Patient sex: M
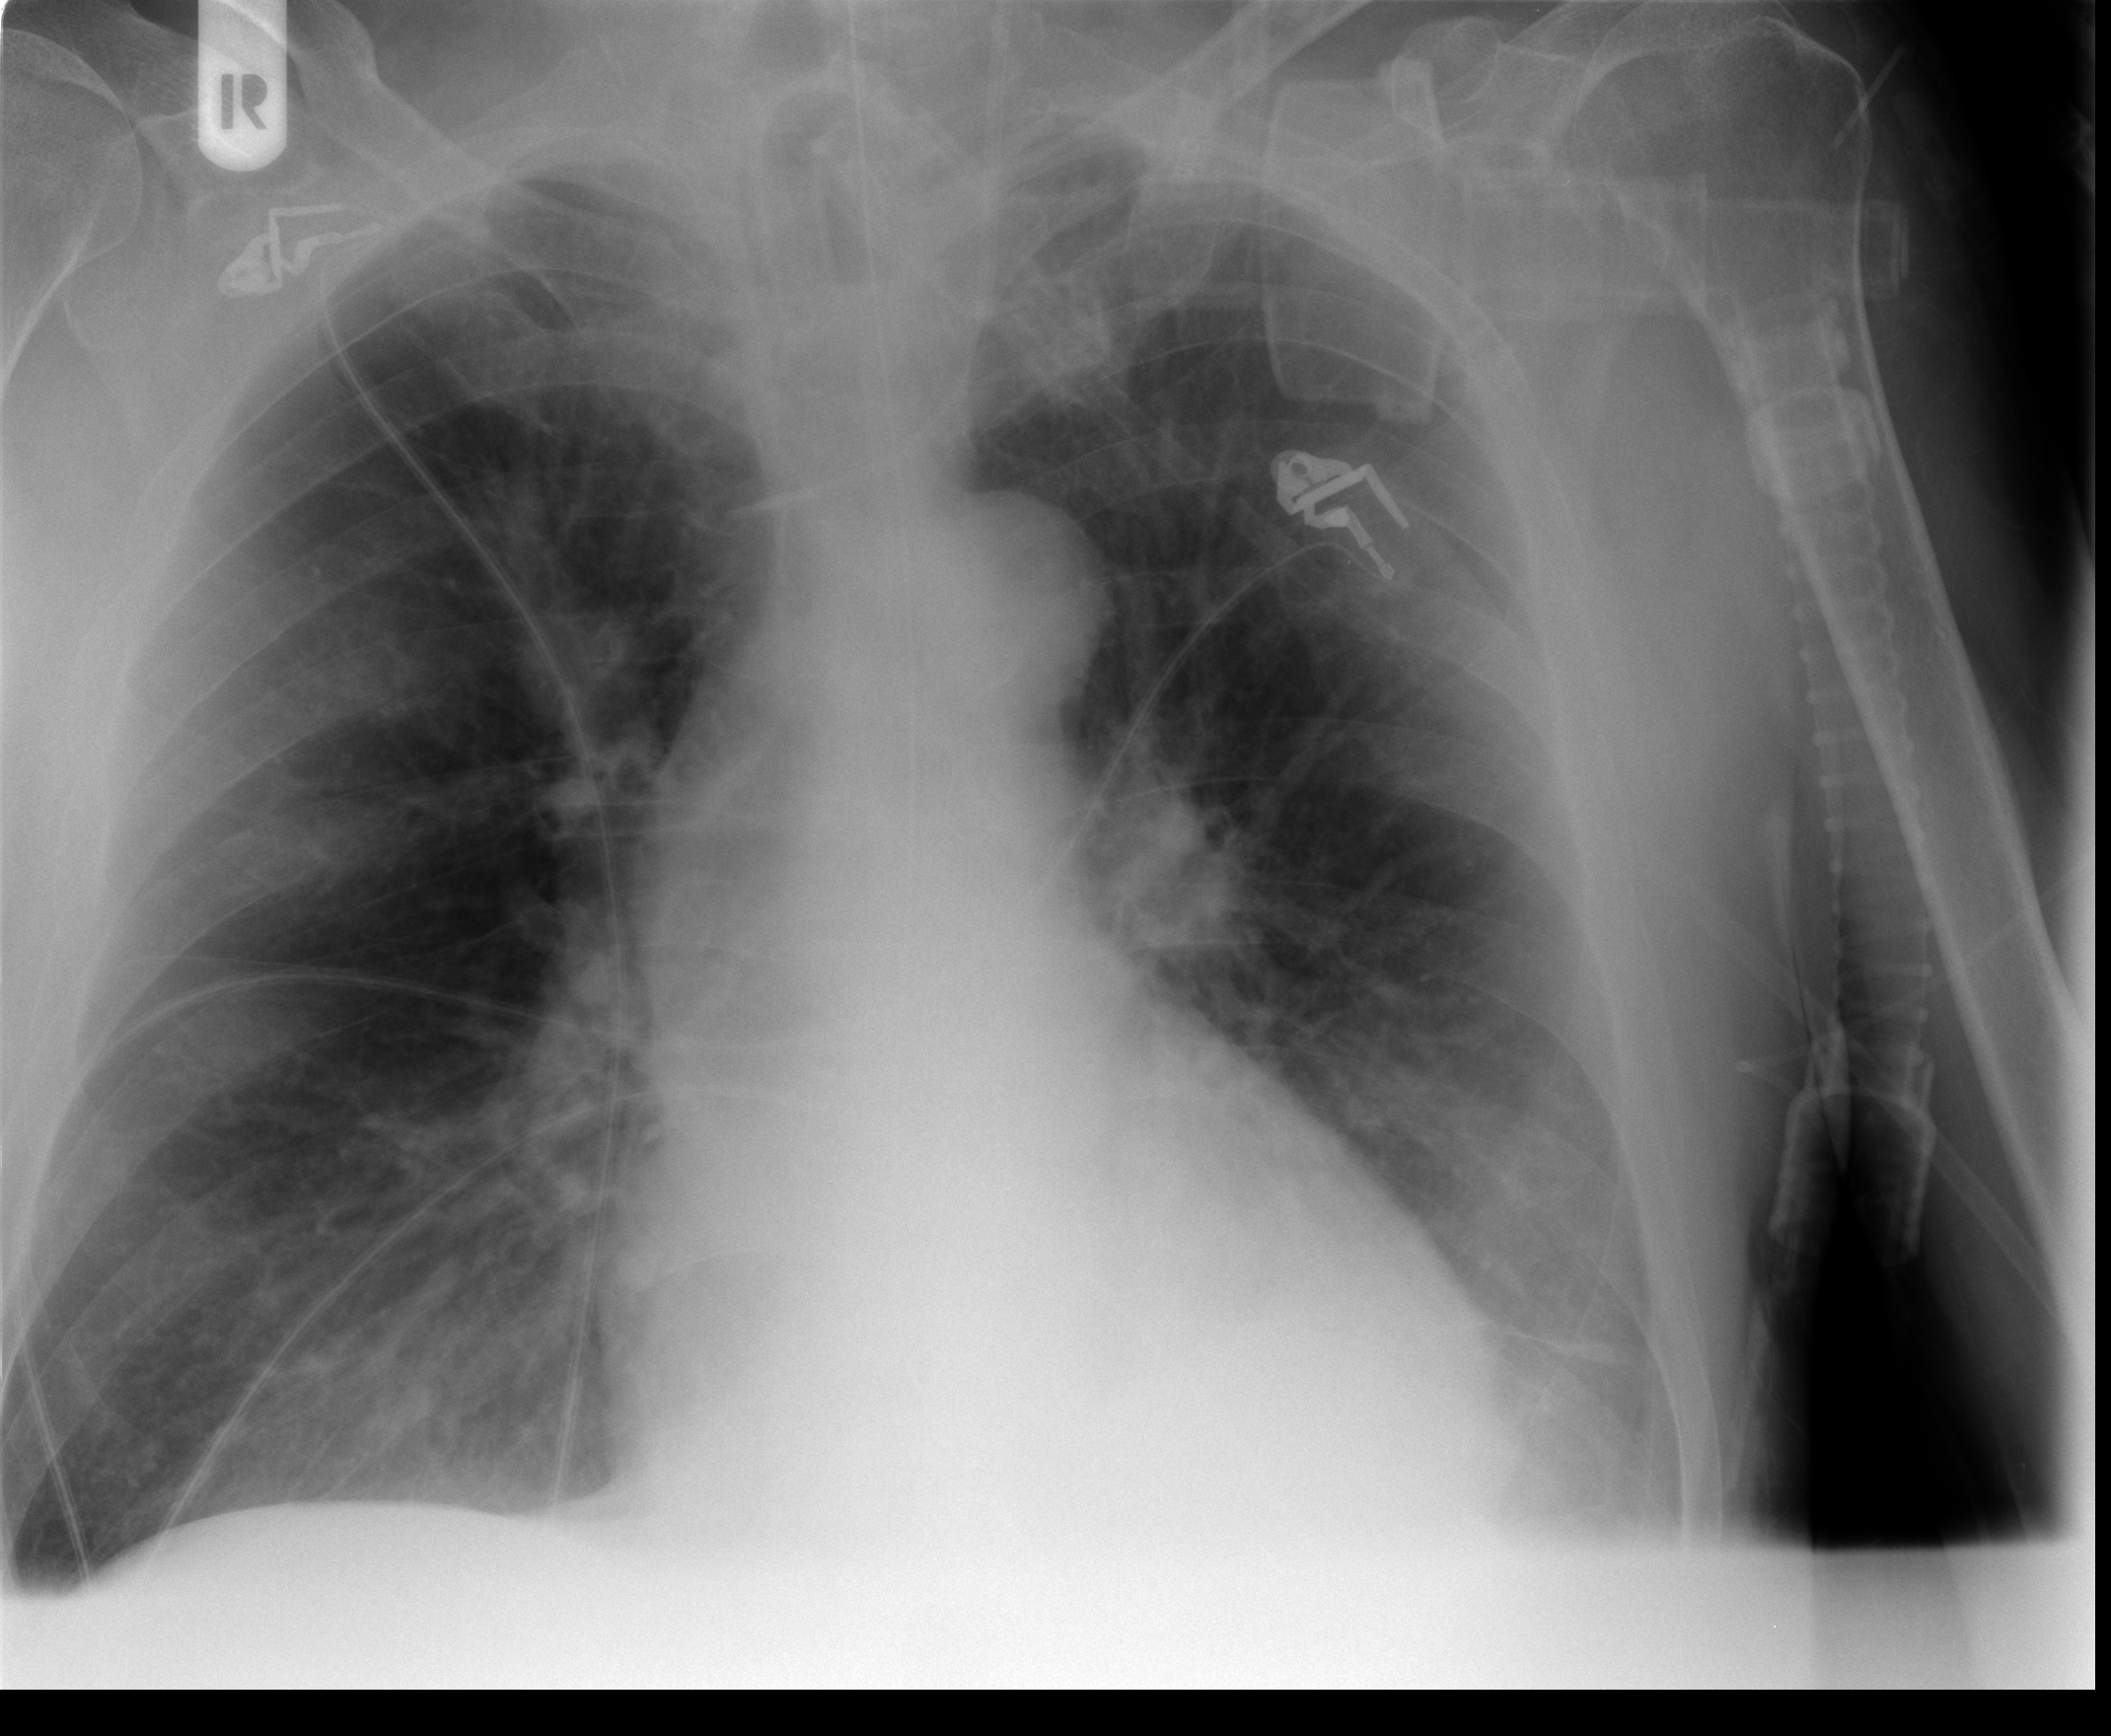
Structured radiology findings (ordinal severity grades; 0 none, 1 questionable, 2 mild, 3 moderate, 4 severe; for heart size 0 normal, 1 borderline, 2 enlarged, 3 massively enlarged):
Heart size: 0
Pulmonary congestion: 0
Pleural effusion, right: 1
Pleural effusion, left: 2
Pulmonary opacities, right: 0
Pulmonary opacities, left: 0
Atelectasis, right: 0
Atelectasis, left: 0